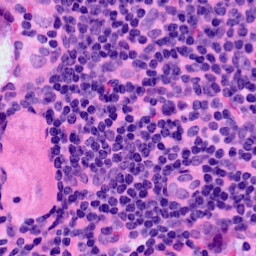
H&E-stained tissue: LymphNode